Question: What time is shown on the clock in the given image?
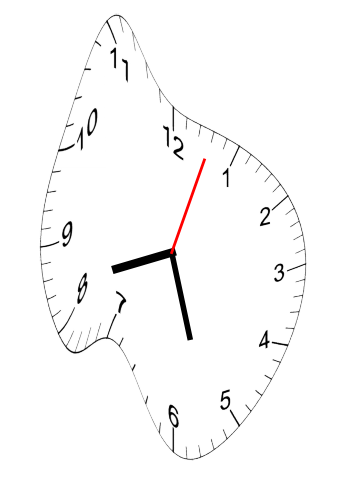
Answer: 08:27:03